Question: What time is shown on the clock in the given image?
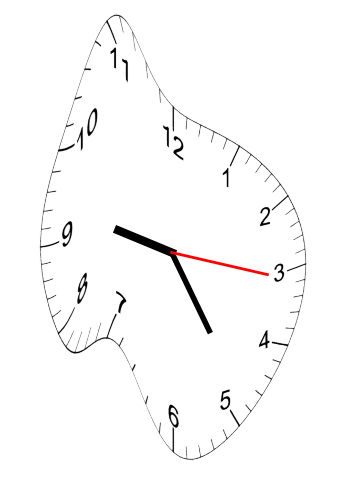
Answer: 09:24:16